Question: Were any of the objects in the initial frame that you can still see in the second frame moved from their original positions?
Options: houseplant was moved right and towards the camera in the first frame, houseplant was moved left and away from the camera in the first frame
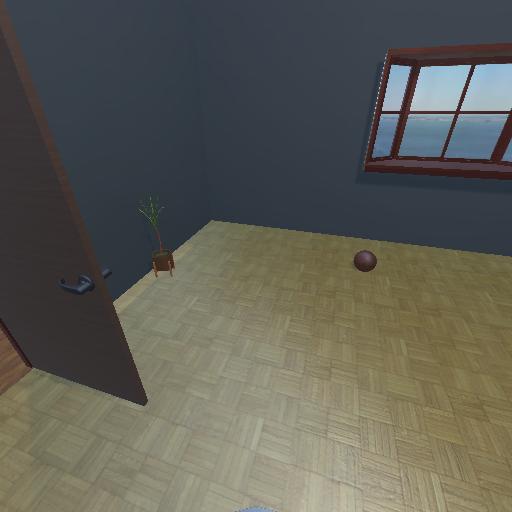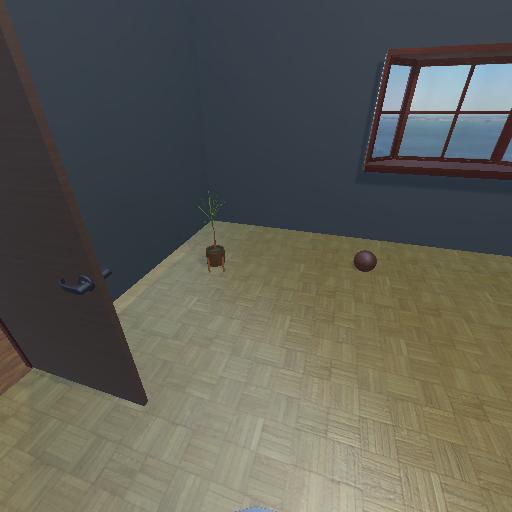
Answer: houseplant was moved right and towards the camera in the first frame